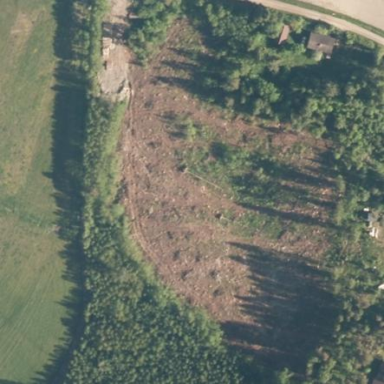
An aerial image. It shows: Scrub vegetation in area designated for logging.